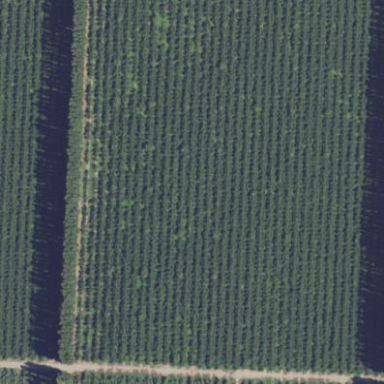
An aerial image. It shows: Vineyard with grape crops.